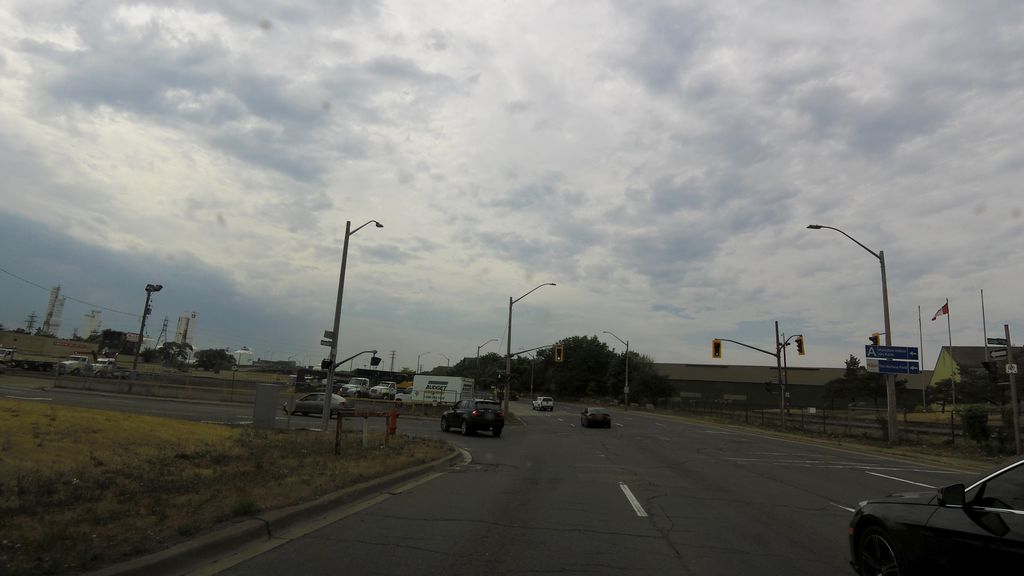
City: hamilton